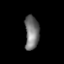
Tissue: prostate
Cell type: T cells
Senescence score: 0.7387
Nuclear area (px): 470
Mean DAPI intensity: 115.347